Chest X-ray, PA view. Patient: 57 years old, sex M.
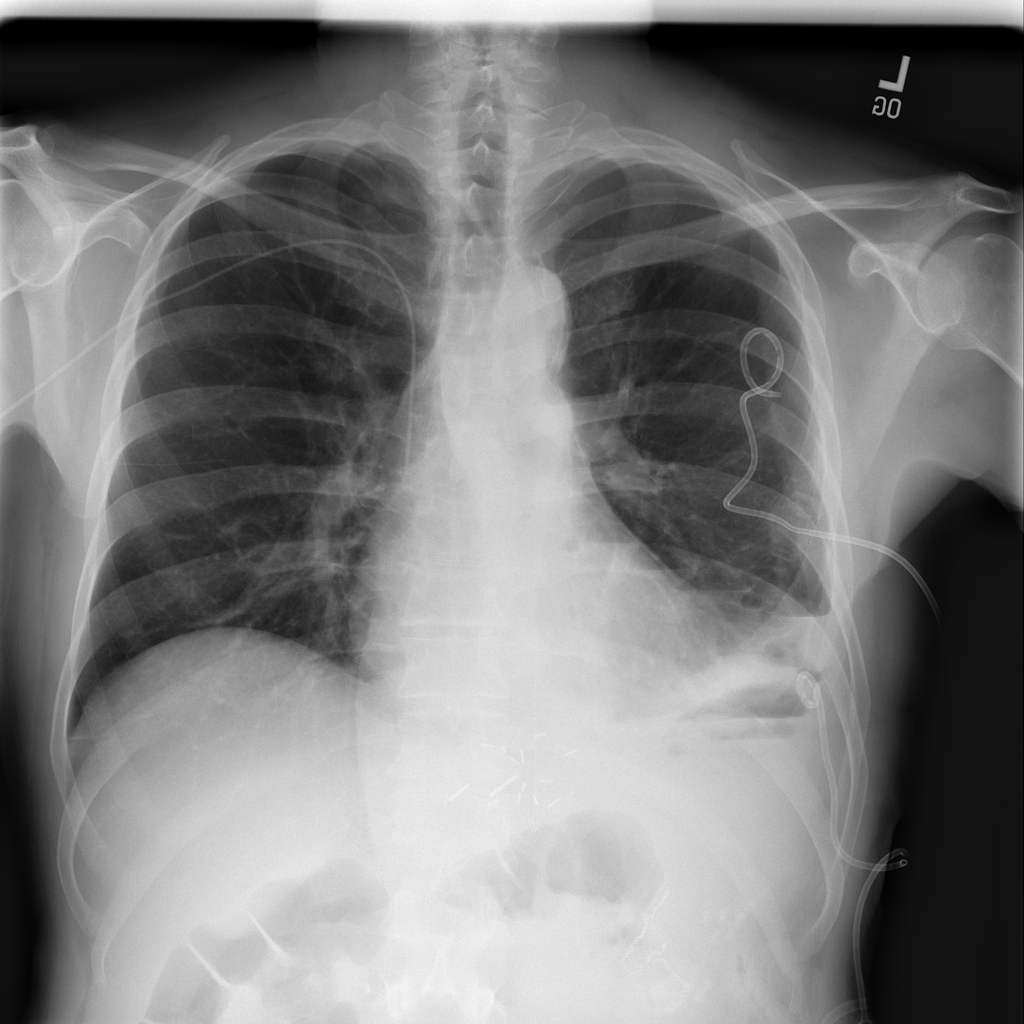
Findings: Pneumothorax